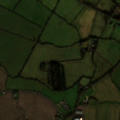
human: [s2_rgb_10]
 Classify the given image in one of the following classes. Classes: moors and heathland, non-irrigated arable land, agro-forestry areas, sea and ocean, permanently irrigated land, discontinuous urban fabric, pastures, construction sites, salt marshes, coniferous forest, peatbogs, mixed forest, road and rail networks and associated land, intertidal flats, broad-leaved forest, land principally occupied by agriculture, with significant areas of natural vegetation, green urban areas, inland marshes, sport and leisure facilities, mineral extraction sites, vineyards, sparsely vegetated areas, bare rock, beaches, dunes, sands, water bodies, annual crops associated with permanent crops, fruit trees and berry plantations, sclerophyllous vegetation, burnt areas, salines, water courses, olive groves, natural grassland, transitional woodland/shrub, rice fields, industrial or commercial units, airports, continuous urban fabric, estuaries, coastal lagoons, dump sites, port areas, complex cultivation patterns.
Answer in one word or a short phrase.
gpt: non-irrigated arable land, pastures